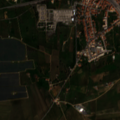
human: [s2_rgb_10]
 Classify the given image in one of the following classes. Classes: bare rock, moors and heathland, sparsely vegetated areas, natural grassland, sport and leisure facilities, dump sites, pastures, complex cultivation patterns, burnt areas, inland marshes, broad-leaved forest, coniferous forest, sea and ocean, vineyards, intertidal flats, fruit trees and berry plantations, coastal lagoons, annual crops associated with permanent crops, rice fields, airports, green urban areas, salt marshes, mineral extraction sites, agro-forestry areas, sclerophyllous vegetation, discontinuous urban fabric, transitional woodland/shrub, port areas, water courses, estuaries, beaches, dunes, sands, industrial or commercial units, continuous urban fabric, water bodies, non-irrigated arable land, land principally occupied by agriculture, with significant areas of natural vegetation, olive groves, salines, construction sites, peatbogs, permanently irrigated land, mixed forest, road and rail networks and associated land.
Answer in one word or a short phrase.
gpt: discontinuous urban fabric, industrial or commercial units, non-irrigated arable land, complex cultivation patterns